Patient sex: F
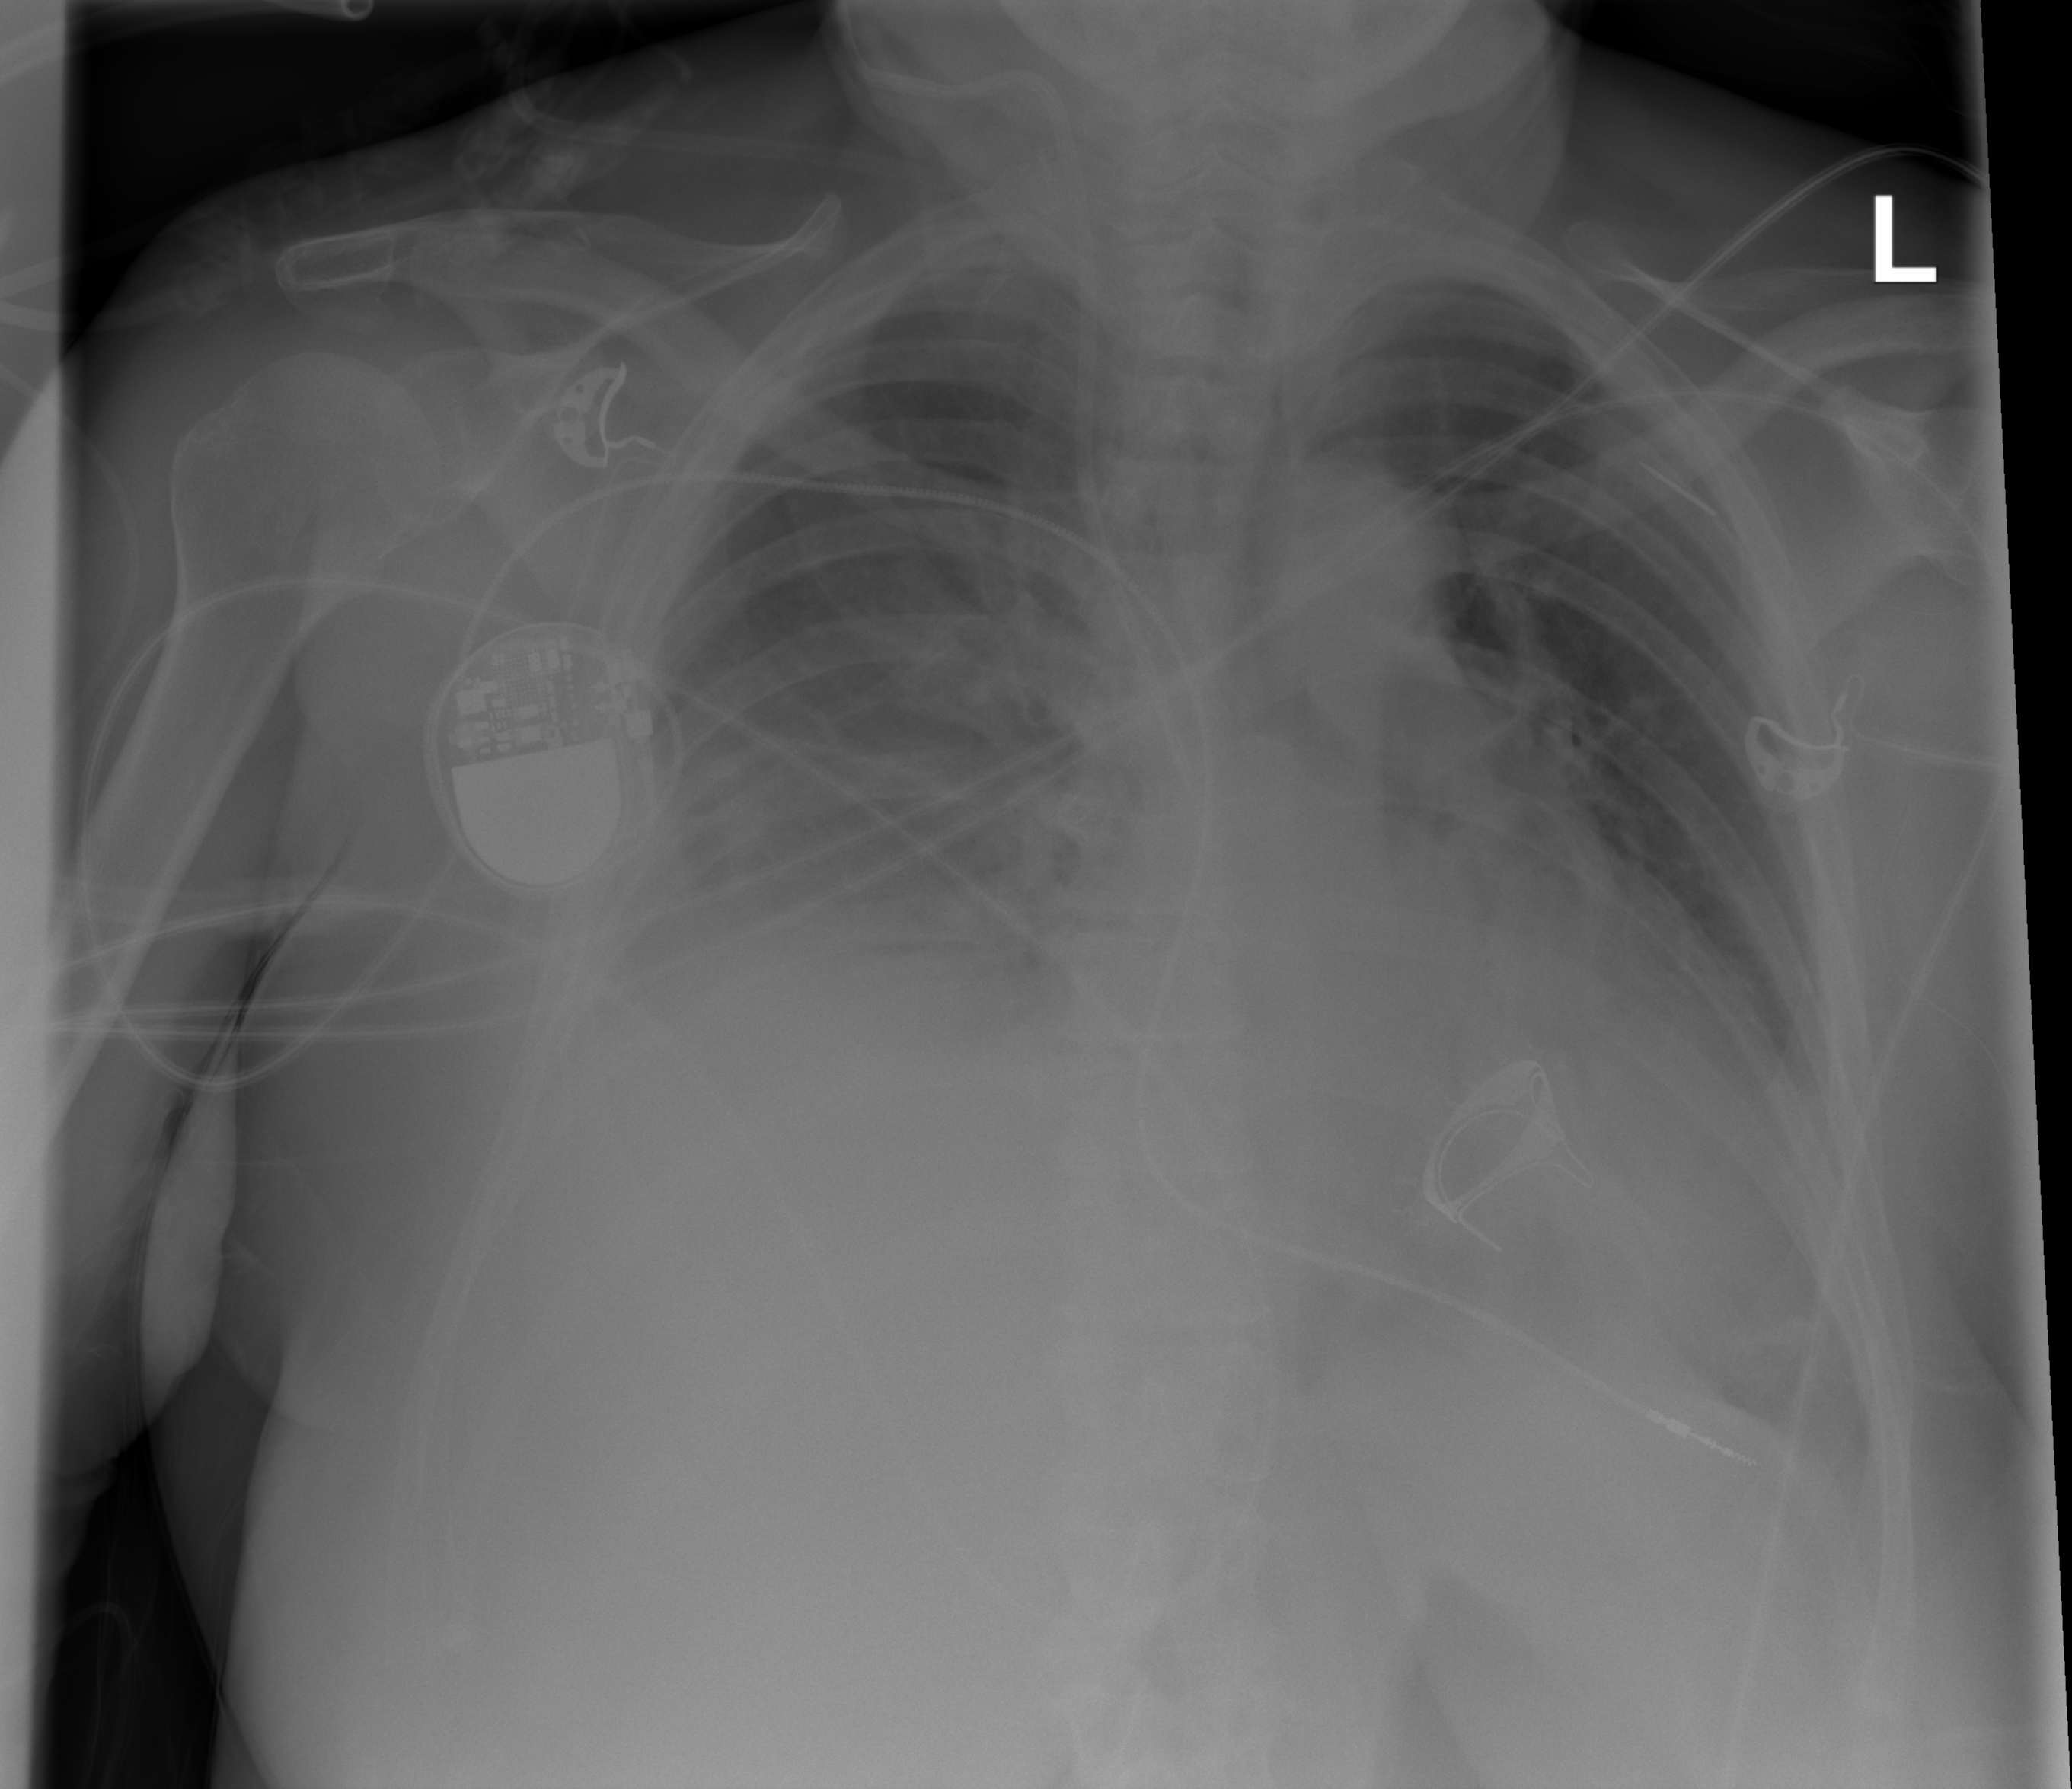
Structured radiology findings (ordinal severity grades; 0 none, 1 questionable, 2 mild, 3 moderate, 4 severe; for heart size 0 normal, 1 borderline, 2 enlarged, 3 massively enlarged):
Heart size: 2
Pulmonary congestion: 2
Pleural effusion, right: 3
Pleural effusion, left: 2
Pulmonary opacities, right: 2
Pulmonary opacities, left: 2
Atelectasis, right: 2
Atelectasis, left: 2